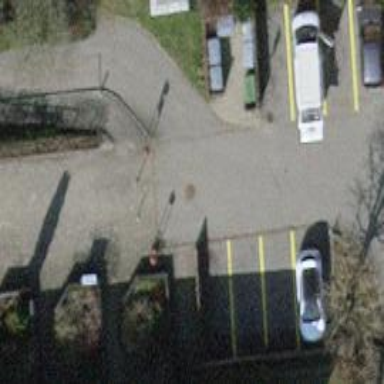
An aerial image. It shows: Bollard.